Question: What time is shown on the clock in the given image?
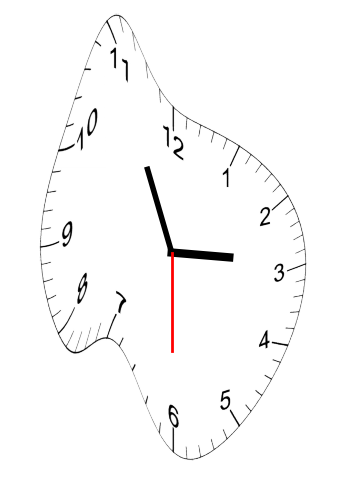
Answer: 02:55:30